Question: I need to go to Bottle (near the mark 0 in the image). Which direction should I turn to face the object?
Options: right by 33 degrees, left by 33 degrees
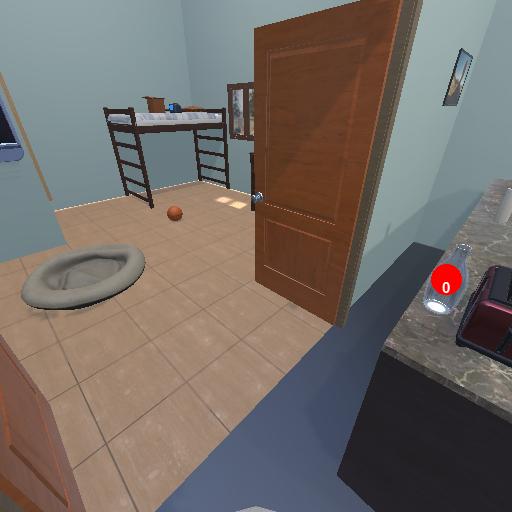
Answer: right by 33 degrees